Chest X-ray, PA view. Patient: 68 years old, sex F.
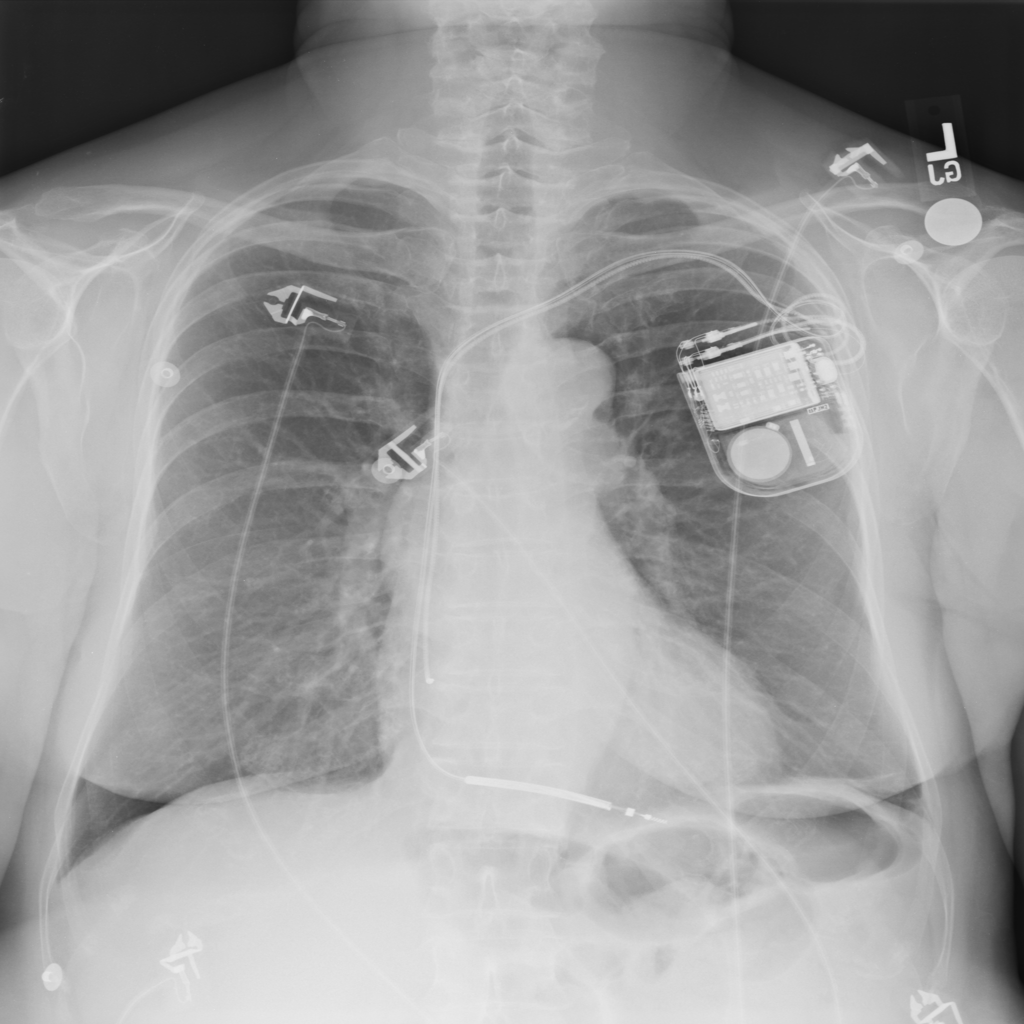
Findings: Atelectasis